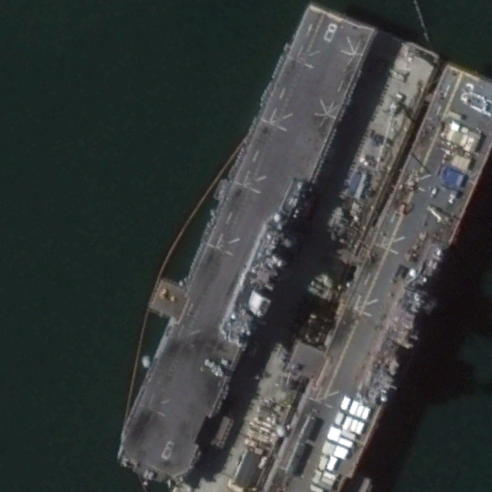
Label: assault